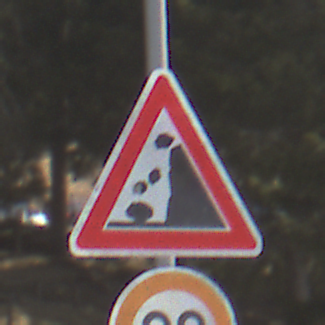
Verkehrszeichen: SteinschlagRechts
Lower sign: Geschwindigkeit30
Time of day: Midday
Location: Outdoor (Nature)
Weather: PartlyCloudy
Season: NotSpecified
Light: Natural